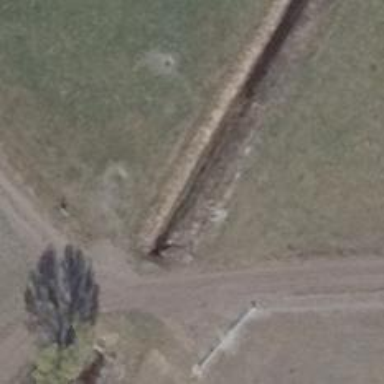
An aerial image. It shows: Culvert tunnel.